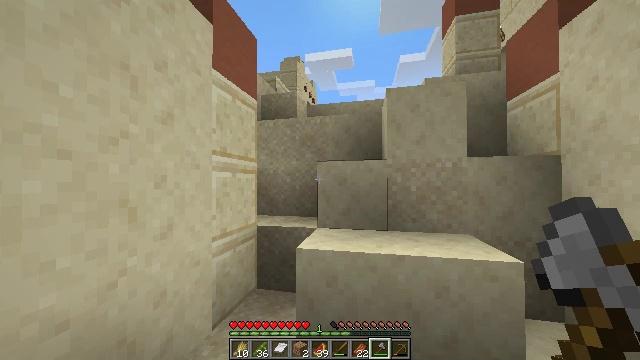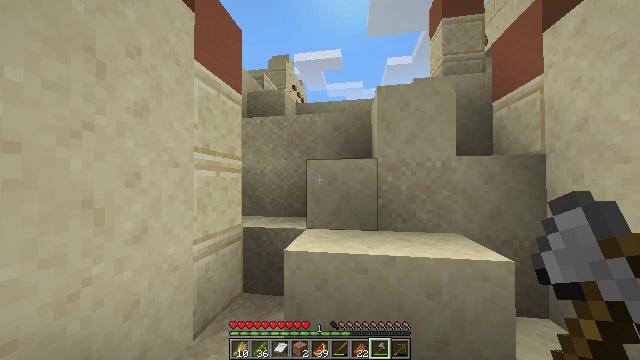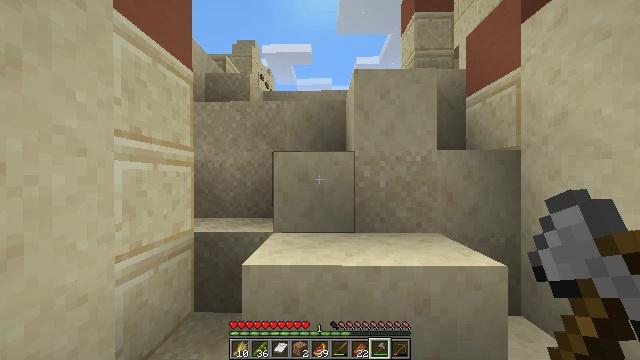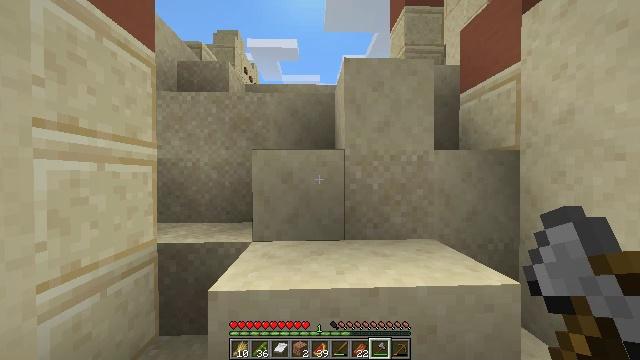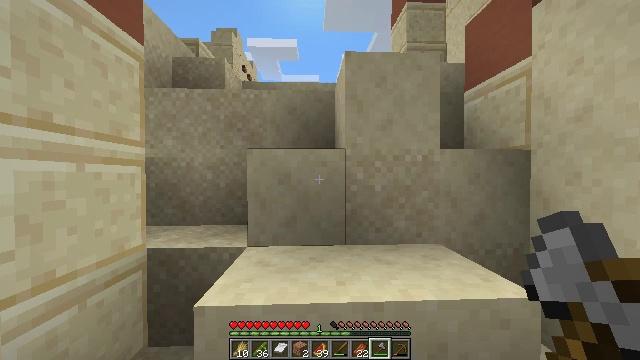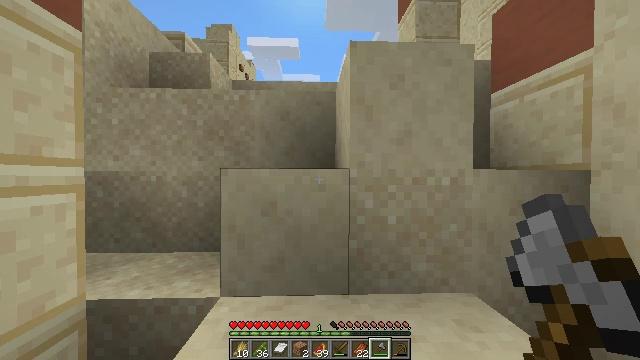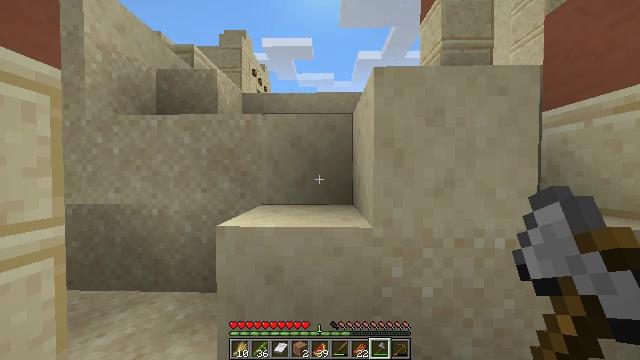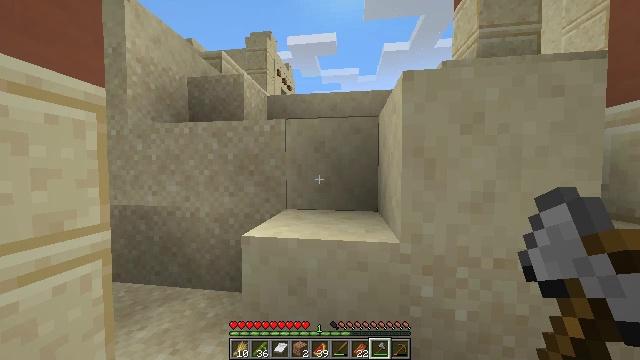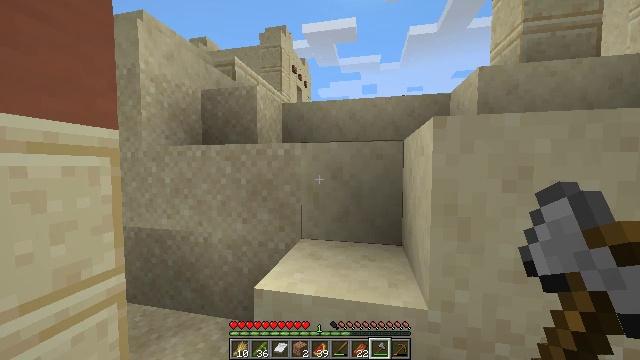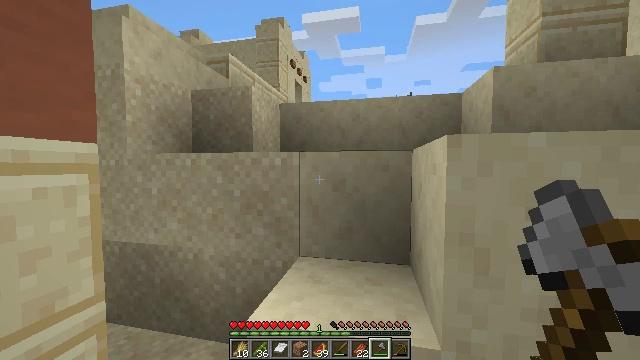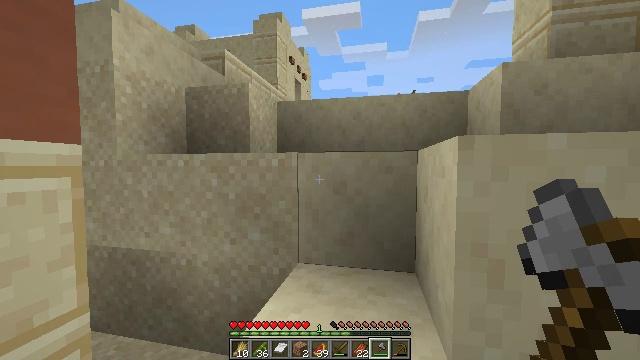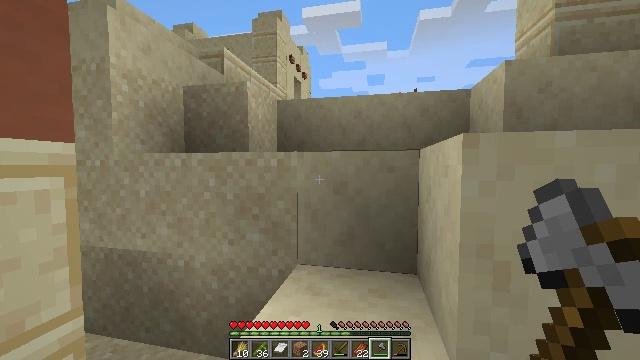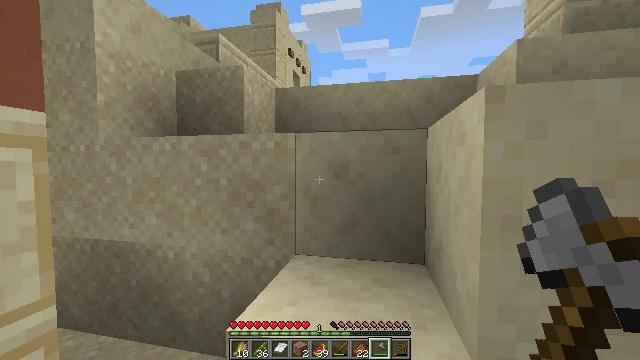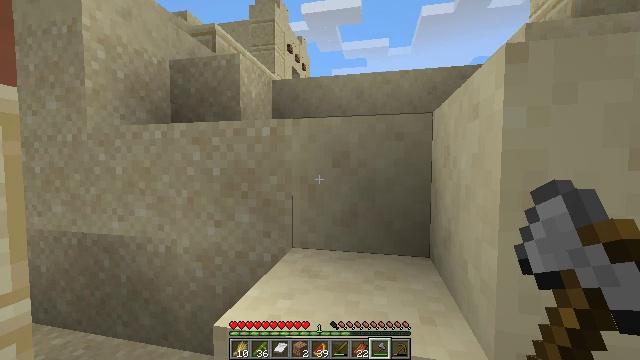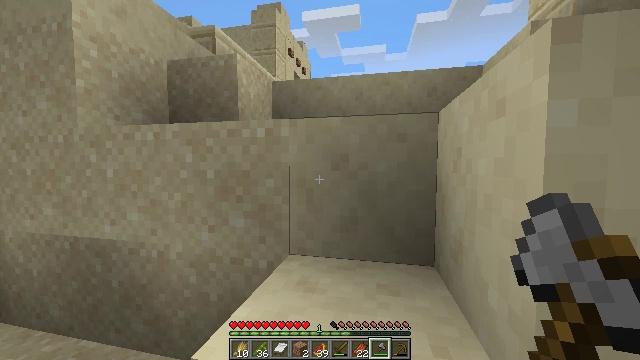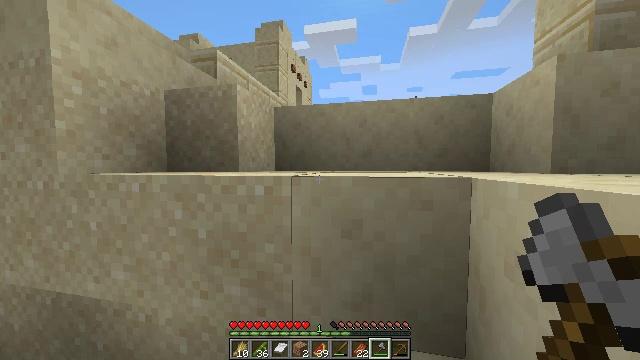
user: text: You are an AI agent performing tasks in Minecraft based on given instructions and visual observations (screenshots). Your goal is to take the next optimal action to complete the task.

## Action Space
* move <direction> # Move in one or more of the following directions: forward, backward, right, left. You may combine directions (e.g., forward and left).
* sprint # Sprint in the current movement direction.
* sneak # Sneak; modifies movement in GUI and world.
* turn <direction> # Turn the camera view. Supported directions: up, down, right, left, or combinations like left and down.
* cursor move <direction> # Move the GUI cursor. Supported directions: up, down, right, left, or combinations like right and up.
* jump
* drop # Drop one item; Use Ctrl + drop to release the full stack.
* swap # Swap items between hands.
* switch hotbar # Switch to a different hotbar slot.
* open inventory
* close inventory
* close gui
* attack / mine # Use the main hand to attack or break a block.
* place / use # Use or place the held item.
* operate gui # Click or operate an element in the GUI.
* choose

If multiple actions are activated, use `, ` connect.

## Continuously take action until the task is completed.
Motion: motion action
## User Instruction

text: Gather the smooth sandstone slab.
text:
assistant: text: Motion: move forward, sprint, turn right
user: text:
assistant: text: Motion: move forward, turn right
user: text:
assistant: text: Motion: move forward, turn right
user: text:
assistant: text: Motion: move forward
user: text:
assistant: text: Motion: move forward, jump
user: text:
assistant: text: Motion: move forward, turn left, jump
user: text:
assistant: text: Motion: move forward, turn left, jump
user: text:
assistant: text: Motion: move forward, turn left, jump
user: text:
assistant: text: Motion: move forward, jump
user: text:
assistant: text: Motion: move forward, jump
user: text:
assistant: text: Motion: move forward, jump
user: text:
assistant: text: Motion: move forward, jump
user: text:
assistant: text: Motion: move forward, sprint, jump
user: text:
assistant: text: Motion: move forward, sprint, jump
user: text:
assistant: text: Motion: move forward, sprint, jump
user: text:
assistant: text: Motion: move forward, sprint, jump
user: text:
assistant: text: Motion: move forward, jump
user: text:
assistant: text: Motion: move forward, jump
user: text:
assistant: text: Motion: move forward, turn right, jump
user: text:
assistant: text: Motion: move forward, turn right, jump
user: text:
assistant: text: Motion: move forward, turn right, jump
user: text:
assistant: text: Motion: move forward, turn right, jump
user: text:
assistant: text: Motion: move forward, turn right, jump
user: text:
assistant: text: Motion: move forward, jump
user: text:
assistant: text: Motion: move forward, sprint, jump
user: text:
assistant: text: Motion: move forward, sprint, jump
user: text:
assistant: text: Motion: move forward, sprint, jump
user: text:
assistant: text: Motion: move forward, jump
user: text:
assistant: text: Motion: move forward, turn right, jump
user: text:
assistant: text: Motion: move forward, turn right and down, jump